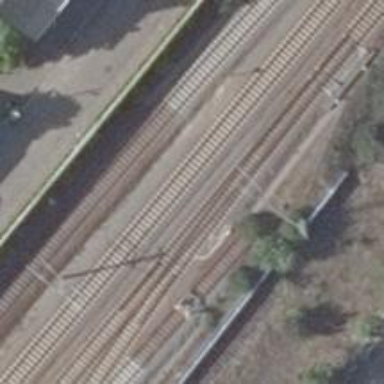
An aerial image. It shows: Railway switch.